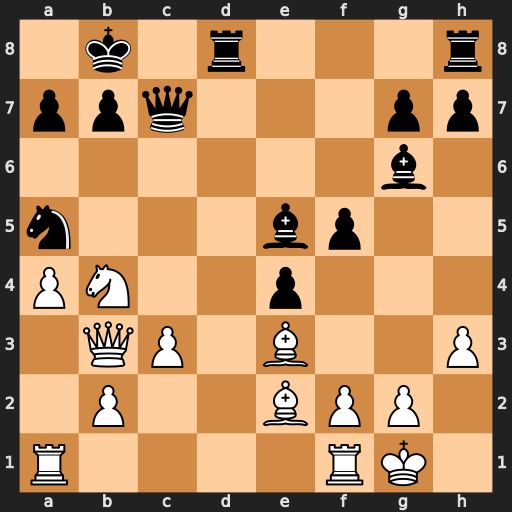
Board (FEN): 1k1r3r/ppq3pp/6b1/n3bp2/PN2p3/1QP1B2P/1P2BPP1/R4RK1
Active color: w
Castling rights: -
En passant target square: -
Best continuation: Na6+ Kc8 Qe6+ Qd7 Qxe5